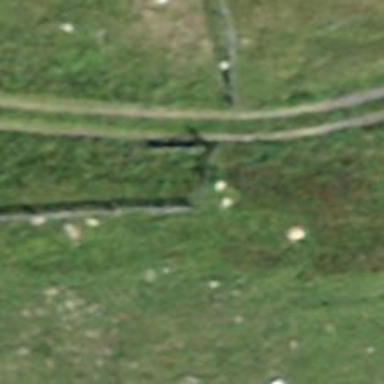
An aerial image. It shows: Gate.